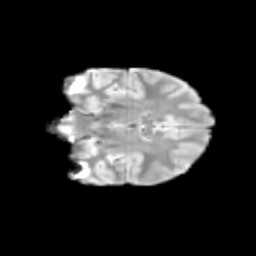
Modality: T2w
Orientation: coronal
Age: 13
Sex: female
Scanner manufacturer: siemens
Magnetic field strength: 3 T
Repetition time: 3.8 s
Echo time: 0.07 s